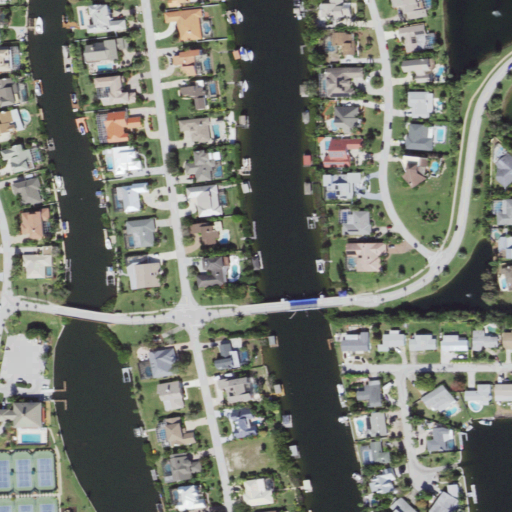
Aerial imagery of island in Florida named Tortoise Island containing low intensity development, medium intensity development, herbaceous wetlands, open water, high intensity development, open development, and barren land